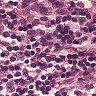
Metastatic tissue present: no